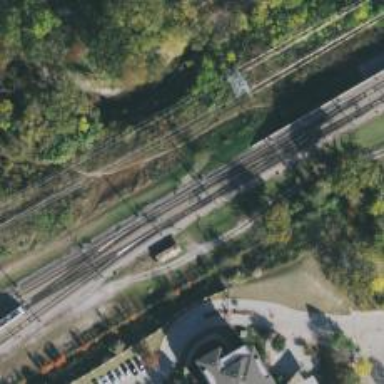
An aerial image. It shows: Light rail railway line with electrification through contact lines.